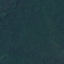
Label: Forest